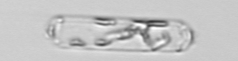
Label: Cerataulina_pelagica